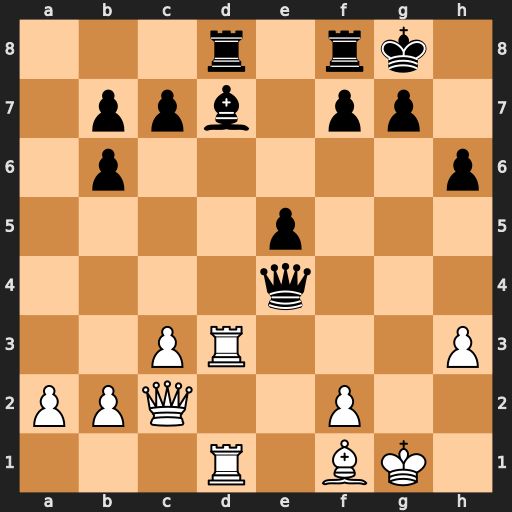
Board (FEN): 3r1rk1/1ppb1pp1/1p5p/4p3/4q3/2PR3P/PPQ2P2/3R1BK1
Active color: w
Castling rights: -
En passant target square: -
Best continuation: f3 Qg6+ Qg2 Qf5 Qd2